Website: crate-barrel
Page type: customer-info-address
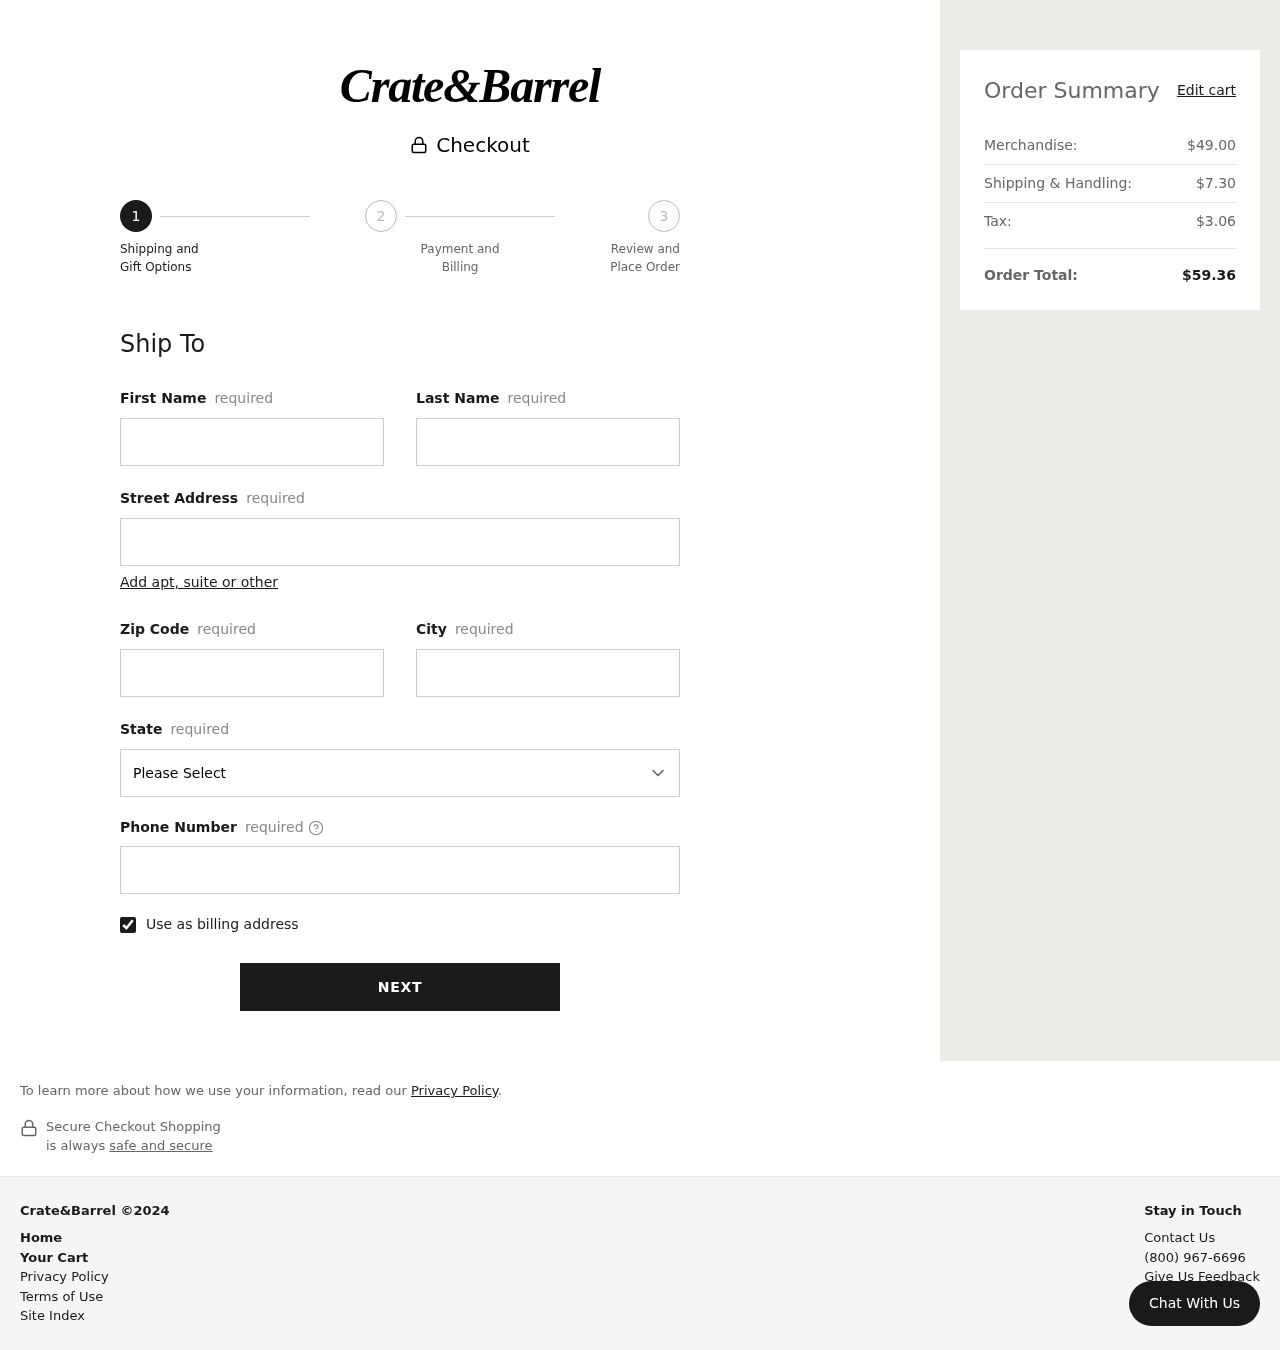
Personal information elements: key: PII_CITY
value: West Dominique
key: PII_FIRSTNAME
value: James
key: PII_LASTNAME
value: Clark
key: PII_PHONE
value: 2222856475
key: PII_POSTCODE
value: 88583
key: PII_STATE
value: Connecticut
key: PII_STREET
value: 24874 Miller Isle Suite 190
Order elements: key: ORDER_SUBTOTAL
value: $49.00
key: ORDER_SHIPPING_COST
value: $7.30
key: ORDER_TAX
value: $3.06
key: ORDER_TOTAL
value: $59.36